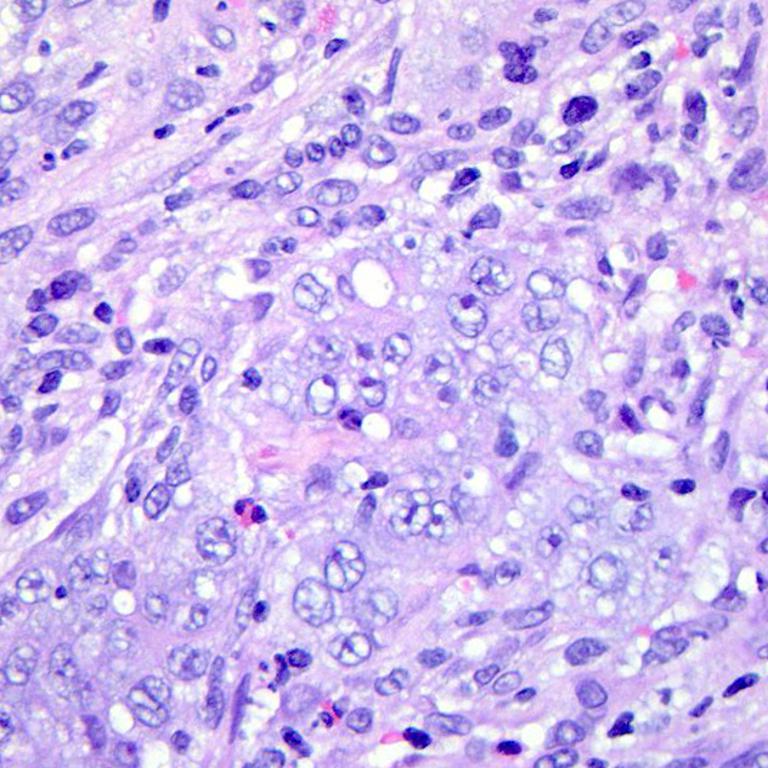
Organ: colon
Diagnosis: adenocarcinomas